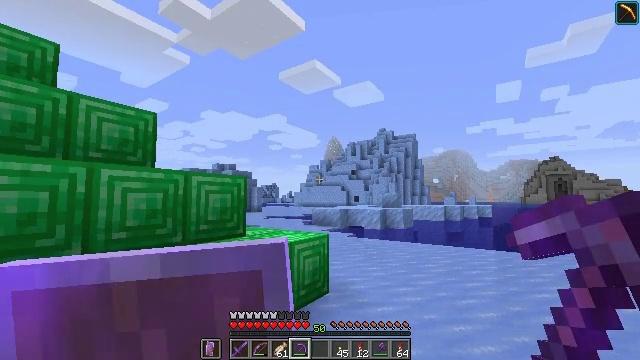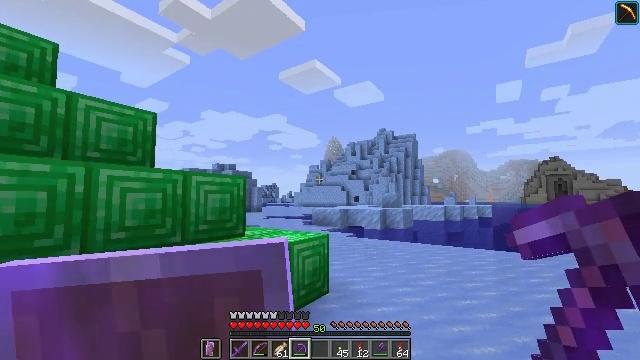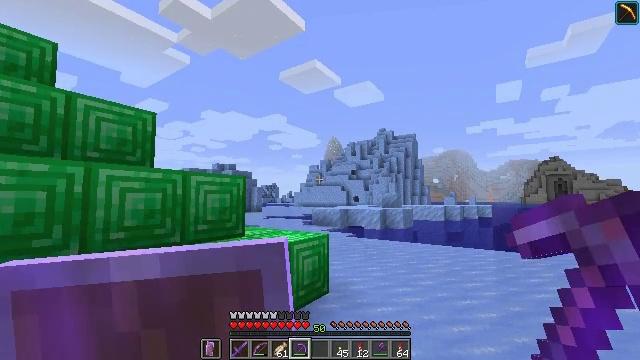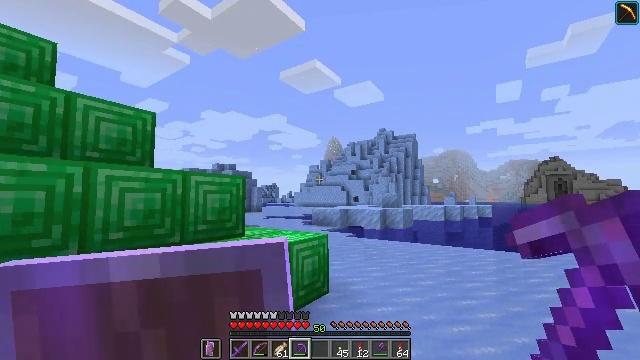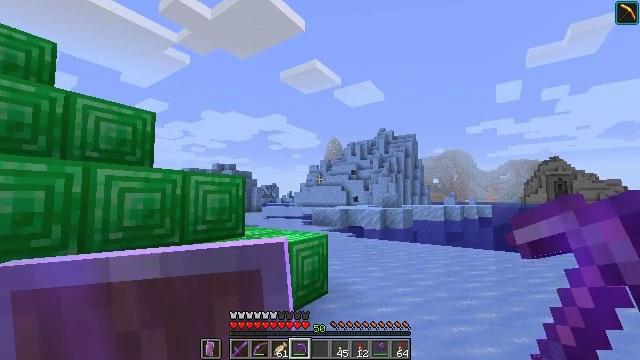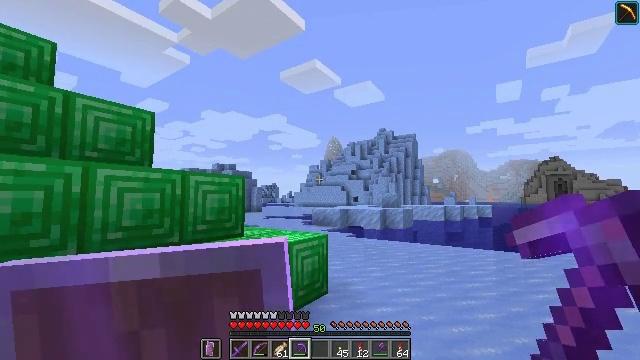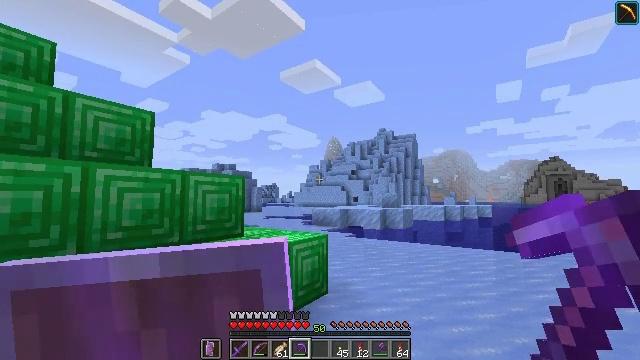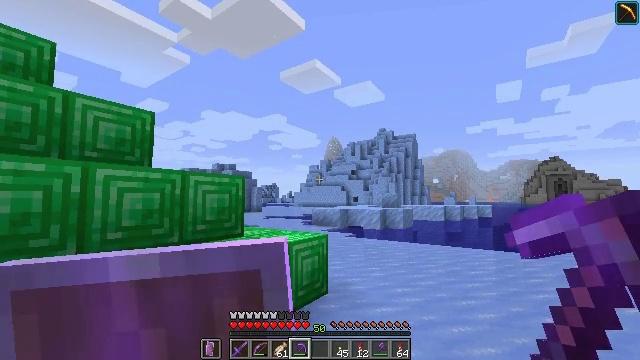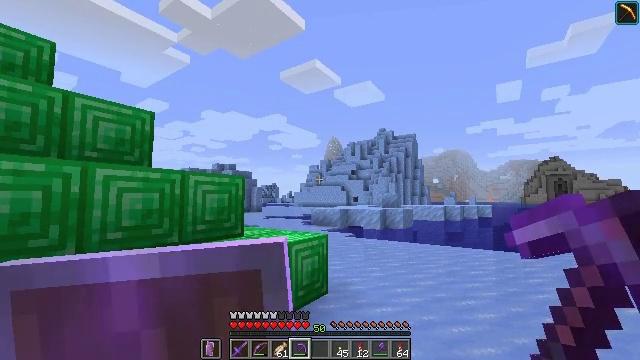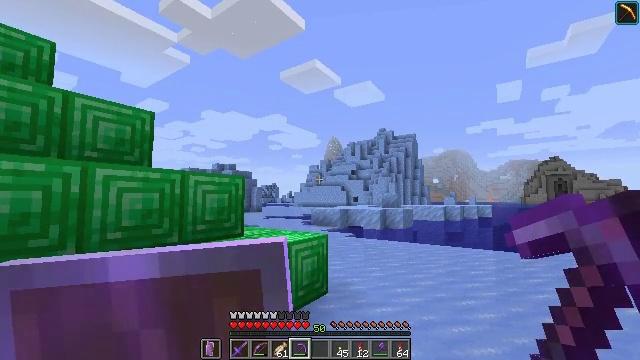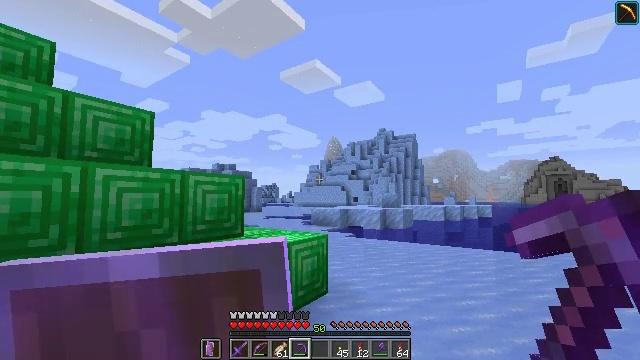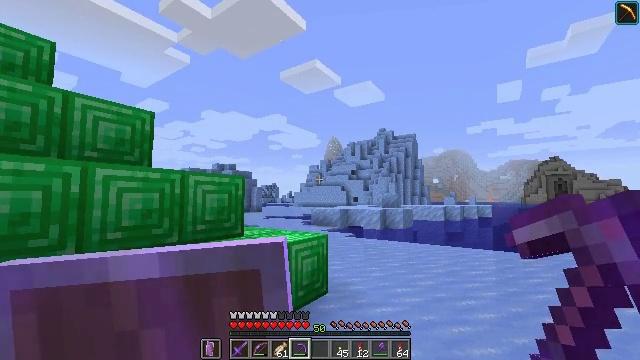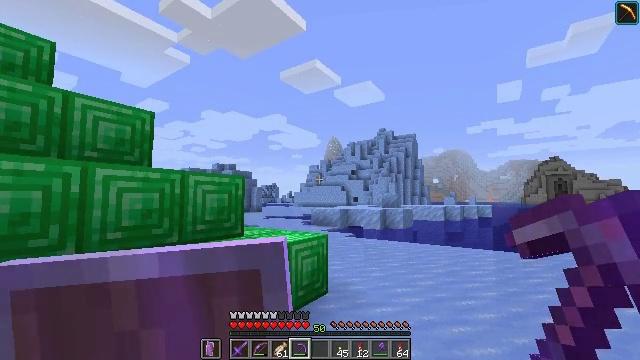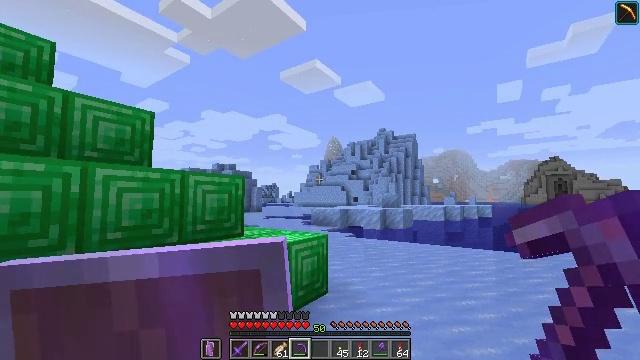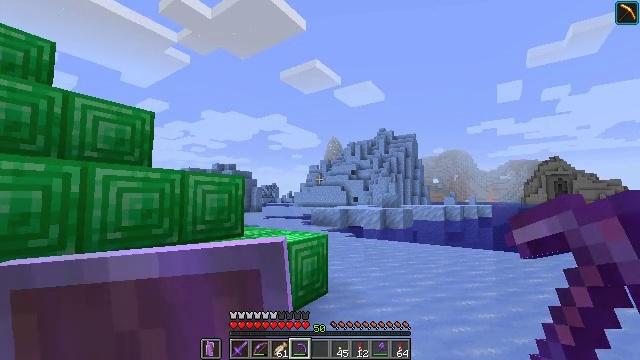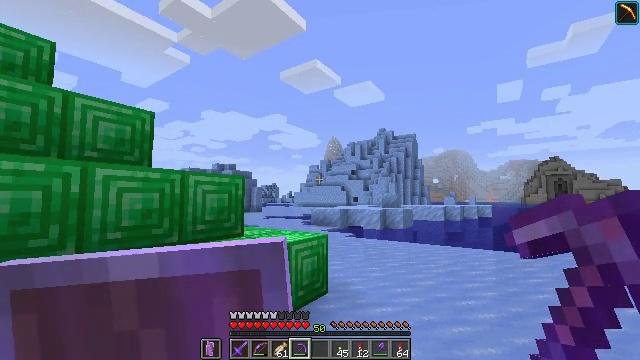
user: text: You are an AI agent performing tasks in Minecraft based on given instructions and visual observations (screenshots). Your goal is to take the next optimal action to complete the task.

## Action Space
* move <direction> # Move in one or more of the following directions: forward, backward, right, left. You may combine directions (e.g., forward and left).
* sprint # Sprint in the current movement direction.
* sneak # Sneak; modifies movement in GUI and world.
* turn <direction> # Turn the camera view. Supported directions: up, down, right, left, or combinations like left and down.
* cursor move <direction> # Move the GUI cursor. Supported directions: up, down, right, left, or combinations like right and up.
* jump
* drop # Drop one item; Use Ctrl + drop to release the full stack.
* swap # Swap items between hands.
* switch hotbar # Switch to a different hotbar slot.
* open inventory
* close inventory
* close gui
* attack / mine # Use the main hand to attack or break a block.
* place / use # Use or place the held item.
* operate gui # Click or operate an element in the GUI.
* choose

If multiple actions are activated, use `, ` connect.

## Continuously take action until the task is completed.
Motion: motion action
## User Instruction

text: Collect packed ice using a pickaxe.
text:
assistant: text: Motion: no_op
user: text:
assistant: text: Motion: no_op
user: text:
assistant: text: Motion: no_op
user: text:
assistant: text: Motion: no_op
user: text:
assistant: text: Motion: no_op
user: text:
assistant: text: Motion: no_op
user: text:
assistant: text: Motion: no_op
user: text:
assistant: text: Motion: no_op
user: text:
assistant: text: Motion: no_op
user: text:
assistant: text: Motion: no_op
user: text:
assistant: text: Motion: no_op
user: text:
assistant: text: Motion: no_op
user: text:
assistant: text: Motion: no_op
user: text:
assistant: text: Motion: no_op
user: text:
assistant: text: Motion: no_op
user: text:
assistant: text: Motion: no_op
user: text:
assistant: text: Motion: move forward
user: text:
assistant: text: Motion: move forward
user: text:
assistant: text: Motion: move forward
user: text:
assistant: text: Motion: move forward
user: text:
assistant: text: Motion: move forward, turn down
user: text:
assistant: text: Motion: move forward, turn right and down
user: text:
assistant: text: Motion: move forward, turn right and down
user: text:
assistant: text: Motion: move forward, turn right and down
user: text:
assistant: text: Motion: move forward
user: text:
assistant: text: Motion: move forward
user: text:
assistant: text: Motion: move forward
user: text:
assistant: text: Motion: move forward, turn left
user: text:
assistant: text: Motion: move forward, turn left
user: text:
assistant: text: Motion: move forward